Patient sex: M
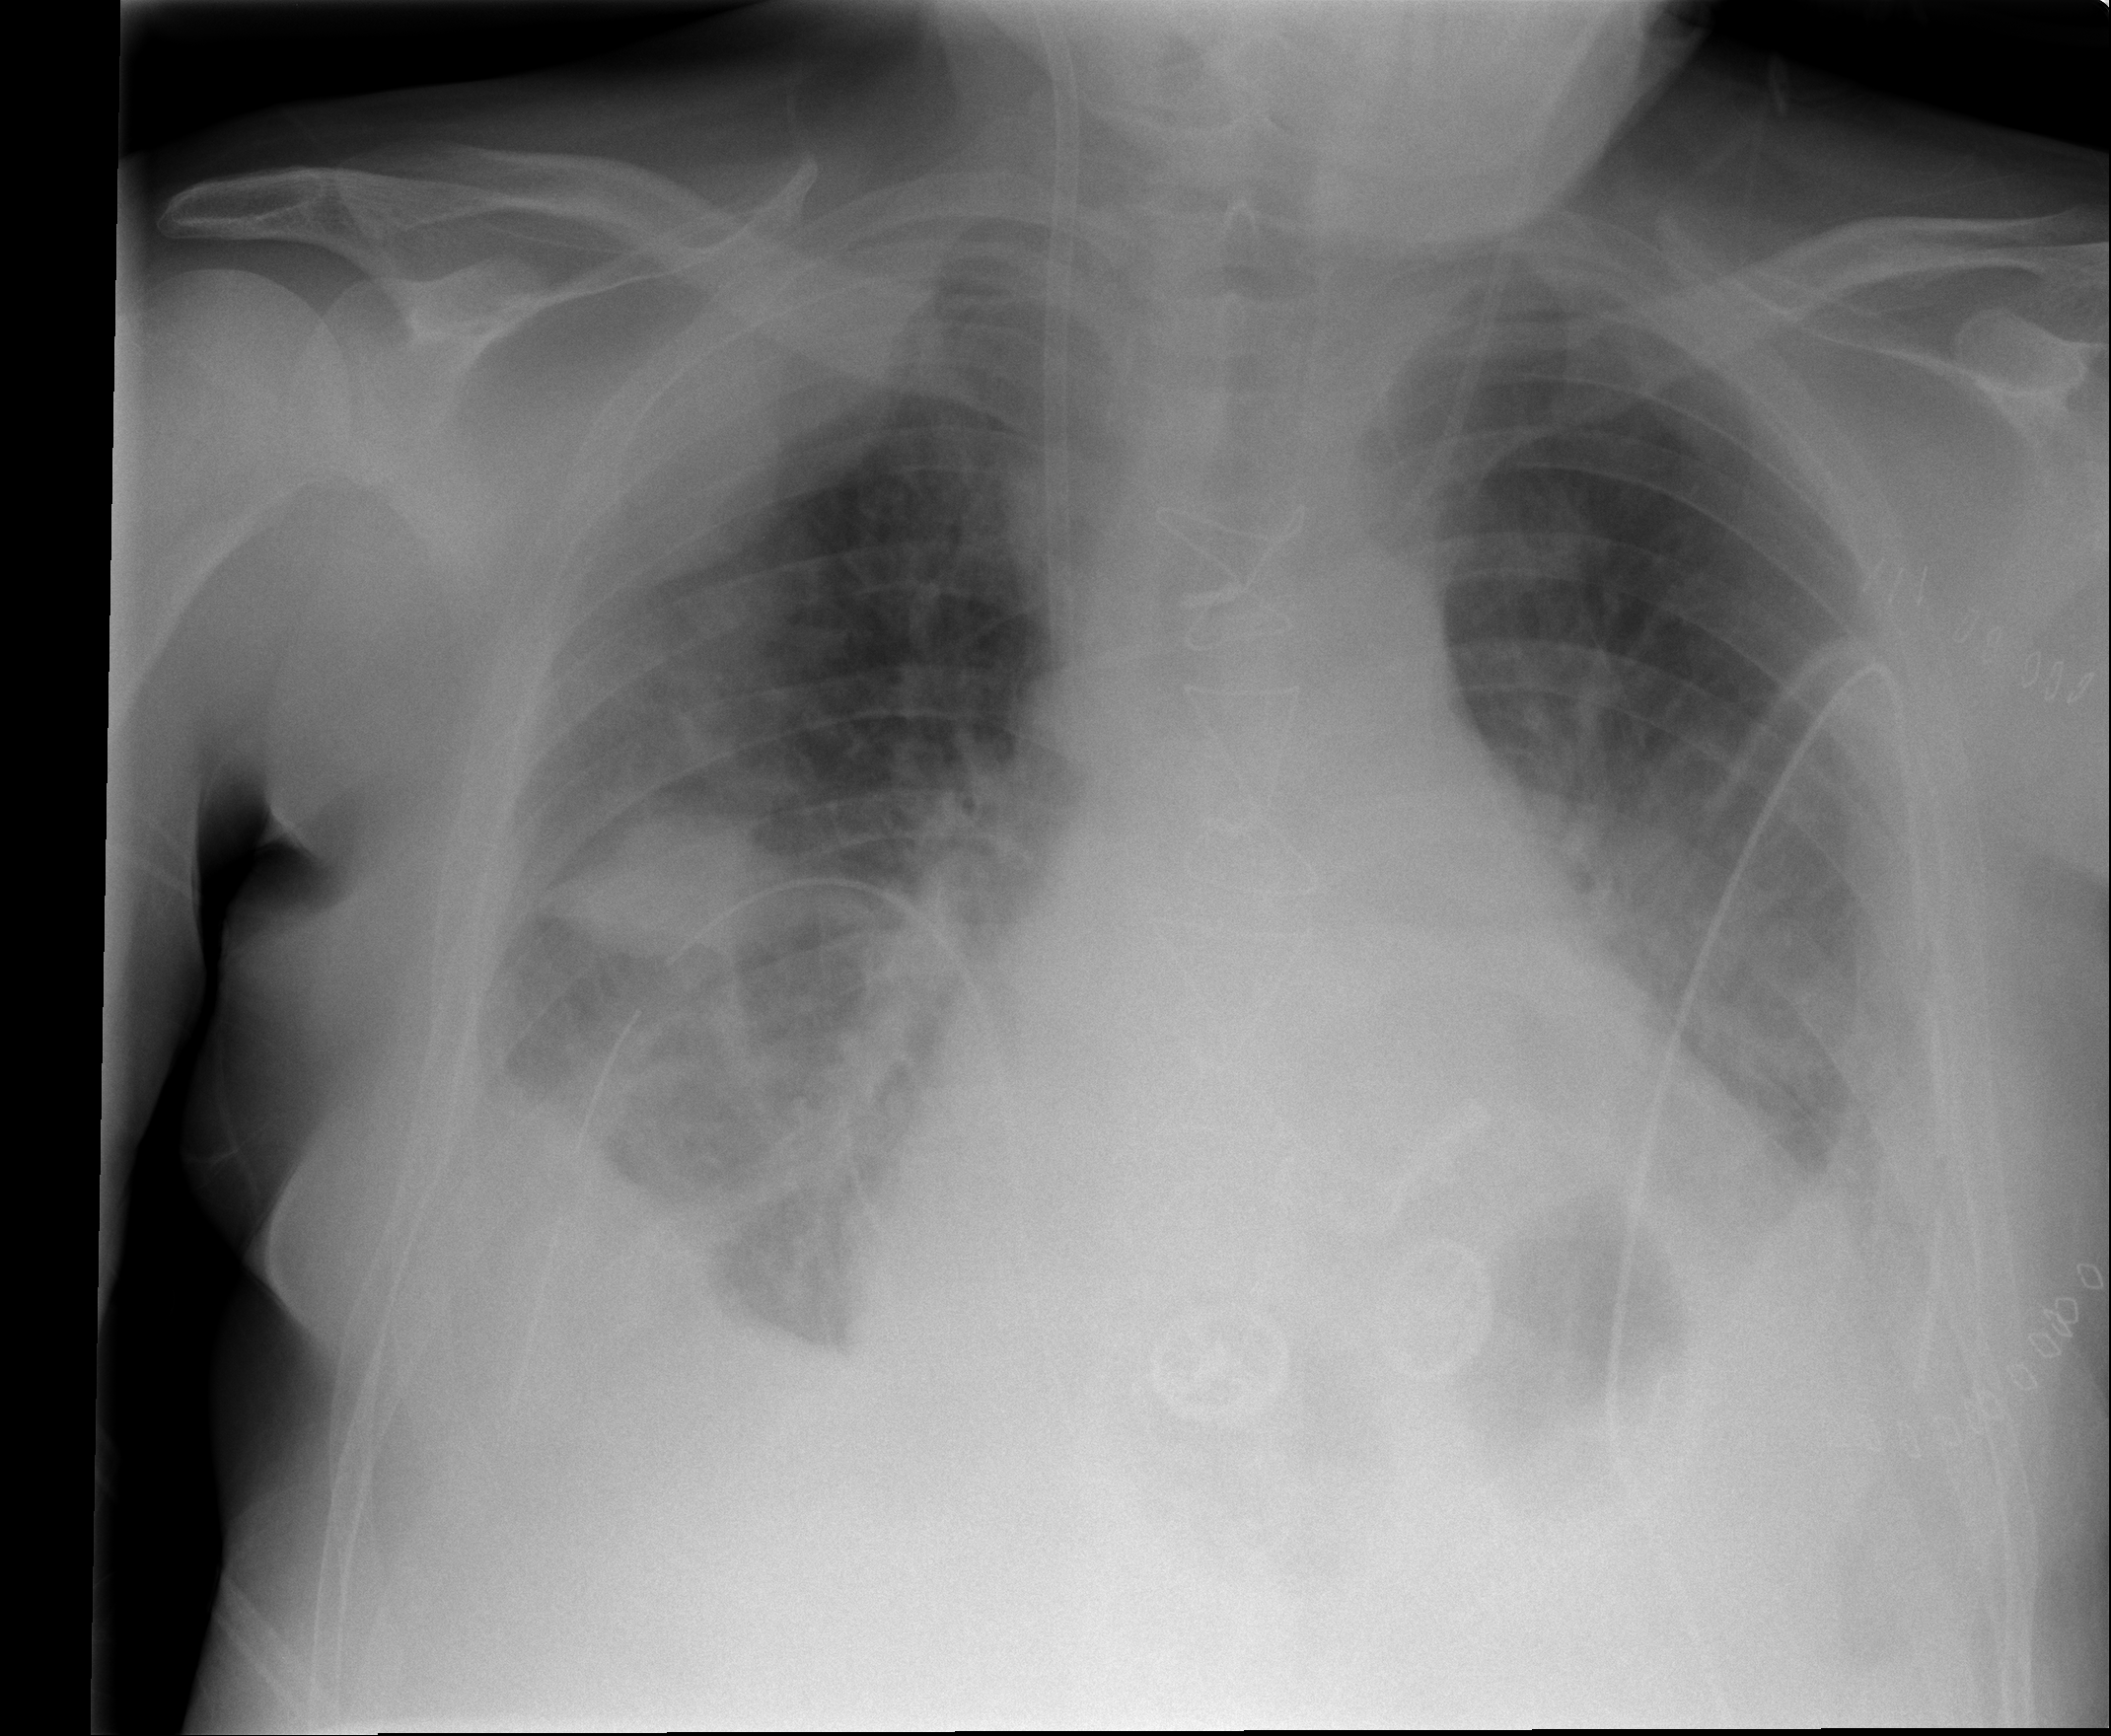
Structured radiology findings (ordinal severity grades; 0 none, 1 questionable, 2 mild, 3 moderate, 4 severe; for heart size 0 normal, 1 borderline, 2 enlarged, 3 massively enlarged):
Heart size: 2
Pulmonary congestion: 2
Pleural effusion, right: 3
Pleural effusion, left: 2
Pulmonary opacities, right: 3
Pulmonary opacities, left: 0
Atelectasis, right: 2
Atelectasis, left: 2